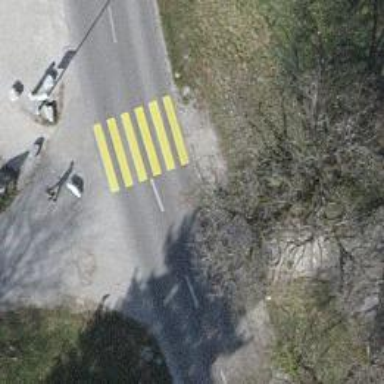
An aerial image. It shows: Marked crossing on the road.